Question: I am looking for a data structure to model the following relations between two concepts type and entity.
The number of entity and type is more than 100 million.

The direction of arrow just show that I need access to type with entity and reverse.
I am looking n efficient data structure; otherwise I implemented it with two maps:
and
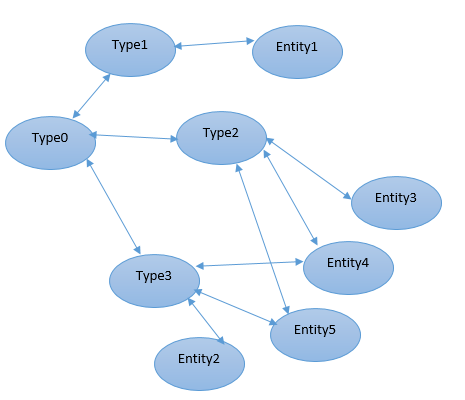
Answer: You can use a bipartite graph to model this type of data with adjacency list representation.
You say that you want efficient data structure, what type of operations do you need to perform on this data?
See <URL> for operations and time complexities.
For the adjacency list implementation, the nodes can be represented in an array. The node name->index number mapping can be stored as a lookup table.
<URL>